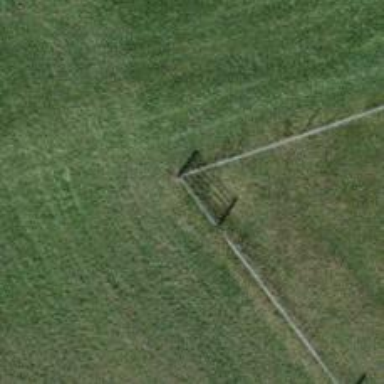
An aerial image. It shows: Fence.